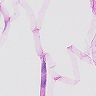
Metastatic tissue present: no